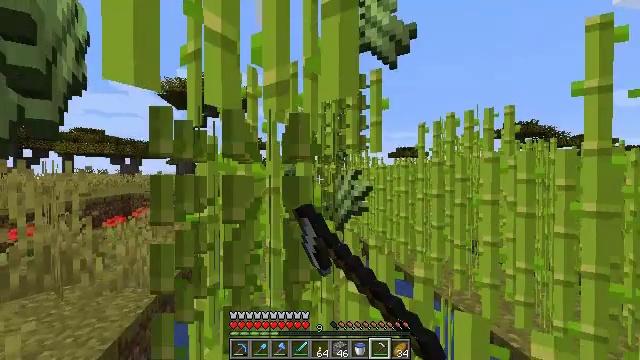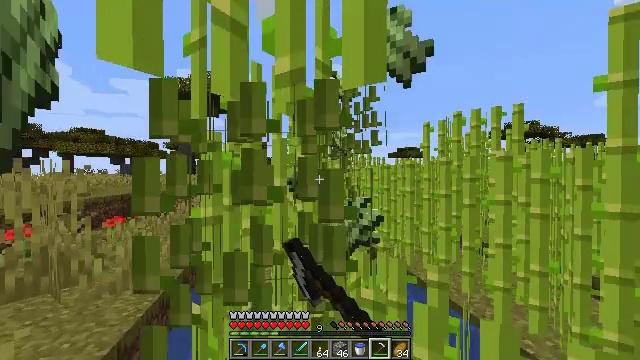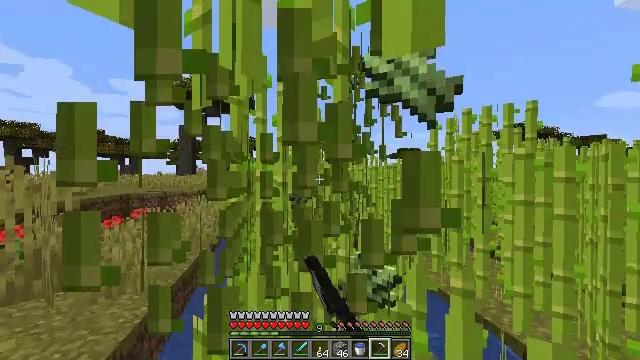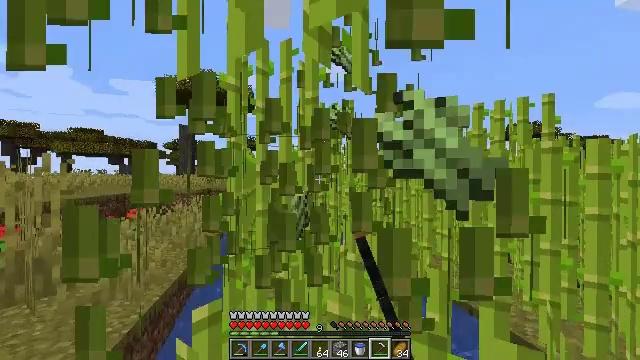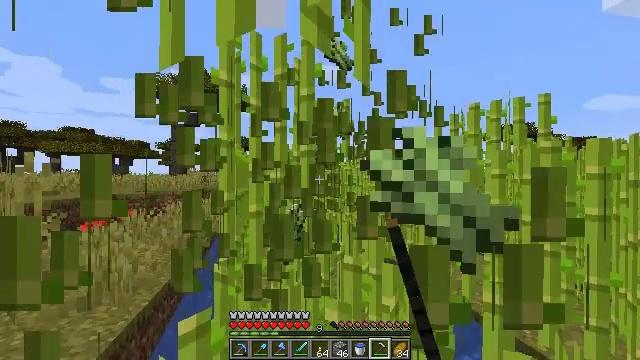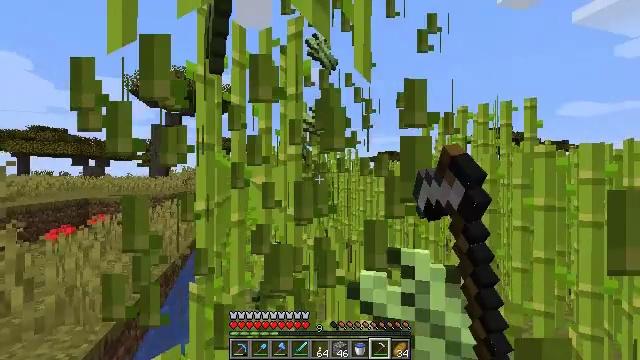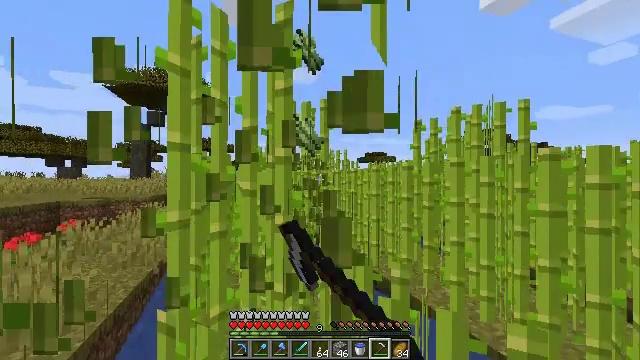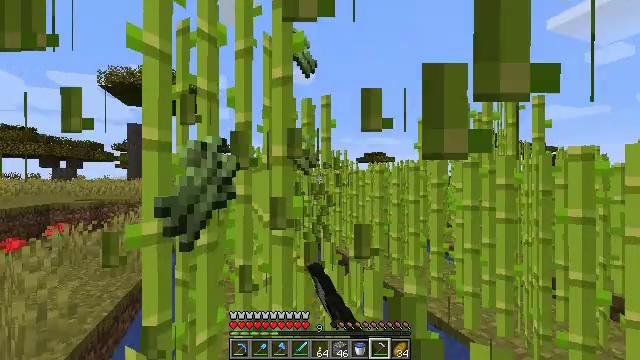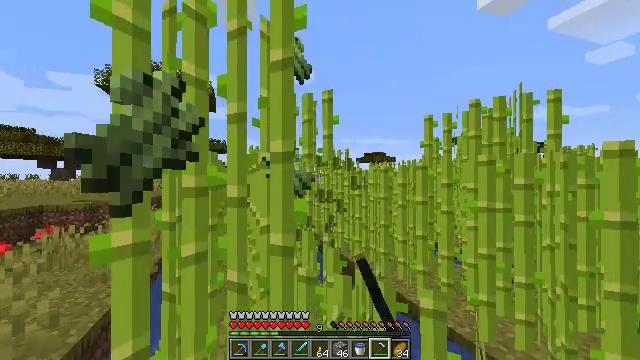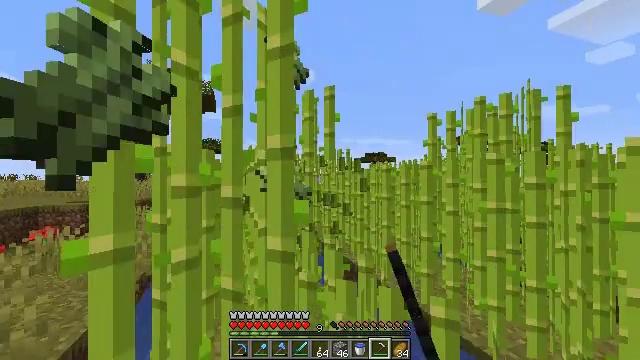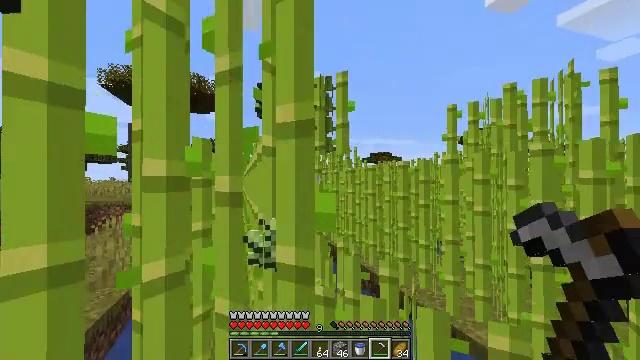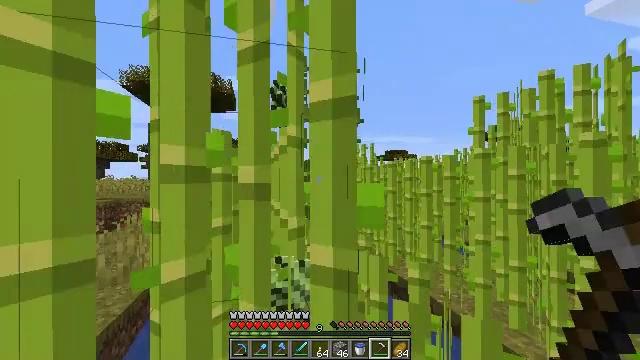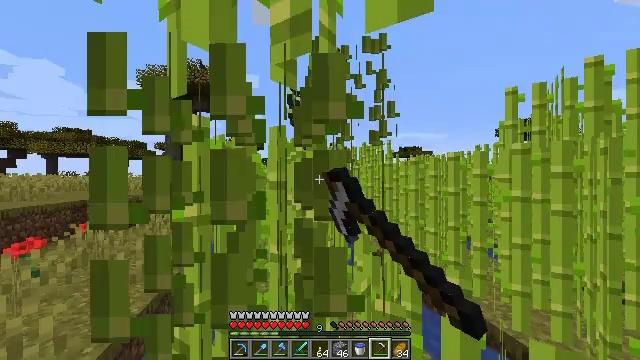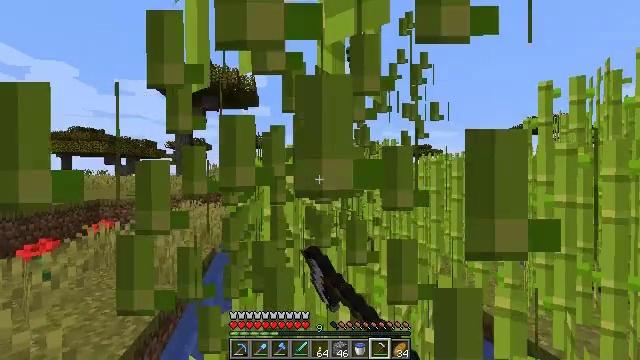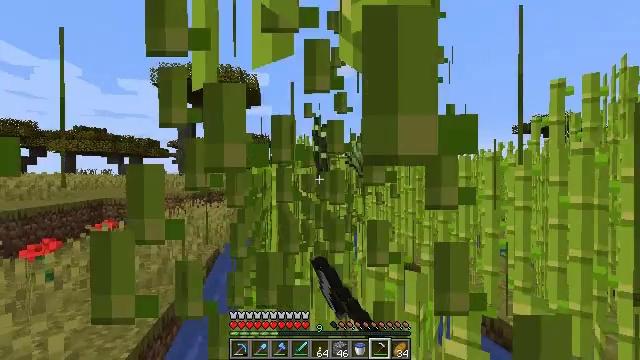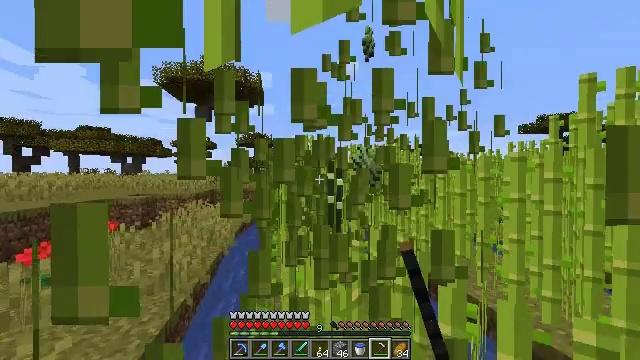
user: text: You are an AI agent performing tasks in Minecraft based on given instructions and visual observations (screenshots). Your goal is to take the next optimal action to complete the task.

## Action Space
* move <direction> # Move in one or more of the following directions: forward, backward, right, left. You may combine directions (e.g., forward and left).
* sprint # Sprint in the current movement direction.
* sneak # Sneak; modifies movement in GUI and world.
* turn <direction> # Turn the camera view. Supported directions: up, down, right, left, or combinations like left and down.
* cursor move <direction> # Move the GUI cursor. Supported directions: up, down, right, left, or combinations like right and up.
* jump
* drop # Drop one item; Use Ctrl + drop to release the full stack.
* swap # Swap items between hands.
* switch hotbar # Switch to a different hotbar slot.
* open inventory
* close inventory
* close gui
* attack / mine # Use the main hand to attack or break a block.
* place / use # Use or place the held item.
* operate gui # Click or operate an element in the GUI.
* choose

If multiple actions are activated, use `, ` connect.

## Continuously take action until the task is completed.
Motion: motion action
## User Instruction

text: Collect sugar cane near water sources.
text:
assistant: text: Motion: move forward and move left, attack / mine
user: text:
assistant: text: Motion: move forward, attack / mine
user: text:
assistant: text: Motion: move forward, attack / mine
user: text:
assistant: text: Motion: move forward, turn right, attack / mine
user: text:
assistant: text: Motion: move forward, turn right, attack / mine
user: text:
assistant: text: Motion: move forward, turn right, attack / mine
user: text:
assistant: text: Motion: move forward, attack / mine
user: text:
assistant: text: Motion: move forward, attack / mine
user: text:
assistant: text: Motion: move forward, attack / mine
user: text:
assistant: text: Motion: move forward and move left, turn left, attack / mine
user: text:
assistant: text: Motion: move forward and move left, turn left, attack / mine
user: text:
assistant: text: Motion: move forward and move left, turn left, attack / mine
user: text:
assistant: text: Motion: move forward and move left, turn left, attack / mine
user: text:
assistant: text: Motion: move forward and move left, attack / mine
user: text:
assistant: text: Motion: move forward, attack / mine
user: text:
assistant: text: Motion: move forward, attack / mine
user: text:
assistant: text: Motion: move forward, attack / mine
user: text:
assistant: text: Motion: move forward, turn right, attack / mine
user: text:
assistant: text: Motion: move forward, turn right, attack / mine
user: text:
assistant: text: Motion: move forward, turn right, attack / mine
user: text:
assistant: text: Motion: move forward, attack / mine
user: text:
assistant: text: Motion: move forward, attack / mine
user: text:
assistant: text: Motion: move forward and move left, attack / mine
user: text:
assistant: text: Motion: move forward and move left, turn left, attack / mine
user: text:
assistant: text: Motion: move forward and move left, turn left, attack / mine
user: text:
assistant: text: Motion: move forward and move left, attack / mine
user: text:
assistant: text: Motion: move forward and move left, attack / mine
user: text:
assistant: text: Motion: move forward, attack / mine
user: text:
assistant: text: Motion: move forward, attack / mine
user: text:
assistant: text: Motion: move forward, turn right, attack / mine